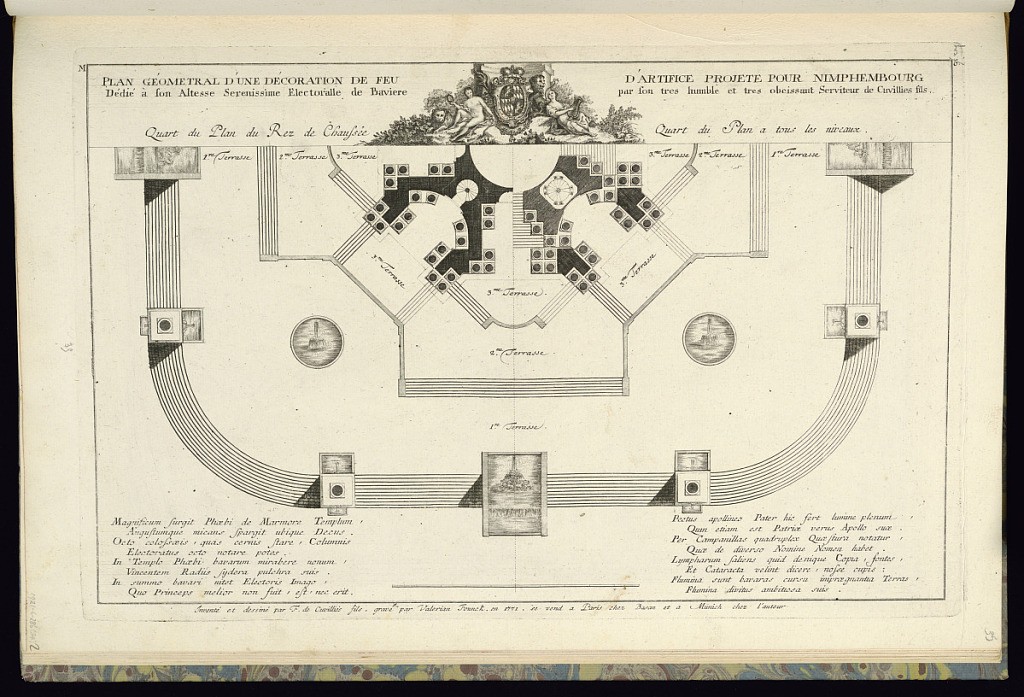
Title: PLAN GÉOMETRAL D’UNE DÉCORATION DU FEU D’ARTIFICE PROJETE POUR NIMPHEMBOURG
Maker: François de Cuvilliés the younger, German, 1731 - 1777
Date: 1771
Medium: Etching and engraving on paper
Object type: Print
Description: An architectural plan for a firework display planned for the Palace of Nymphenburg in Munich, featuring steps, terraces, and fountains. A verse in Latin lettered below. The coat of arms flanked by female figures and animals in the upper center. The plate is titled, numbered, signed, and dated.